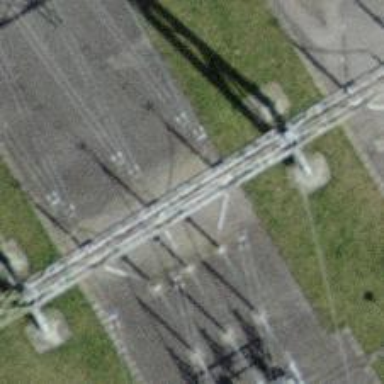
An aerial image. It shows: Three power lines with cables.